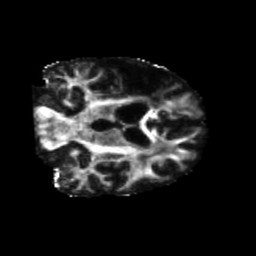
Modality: FA
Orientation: coronal
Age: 58
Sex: male
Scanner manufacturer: siemens
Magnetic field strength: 3 T
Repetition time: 5.47 s
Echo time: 0.0854 s